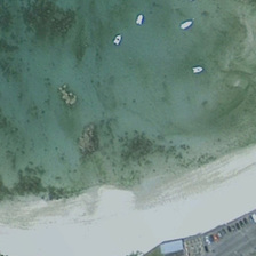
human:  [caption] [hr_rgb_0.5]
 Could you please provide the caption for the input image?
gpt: Four white fishing boats floated on the pale green sea.

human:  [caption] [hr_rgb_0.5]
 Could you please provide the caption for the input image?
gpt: There is a parking lot next to Grey Beach.

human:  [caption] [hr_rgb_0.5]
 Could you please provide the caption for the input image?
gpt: Four white fishing boats floated on the light green sea.

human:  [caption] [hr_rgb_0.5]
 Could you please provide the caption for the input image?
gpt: There is a parking lot next to Gray Beach.

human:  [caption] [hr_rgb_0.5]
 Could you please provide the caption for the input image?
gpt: The grey sand was next to a turquoise sea .